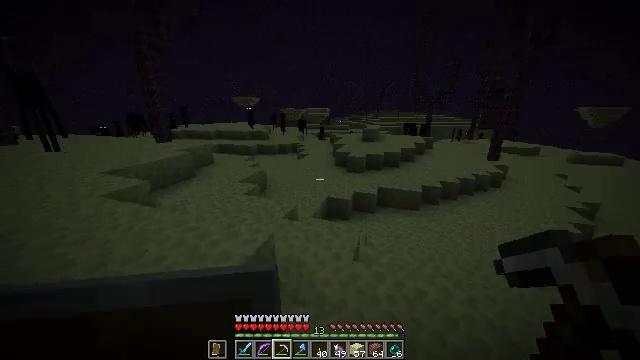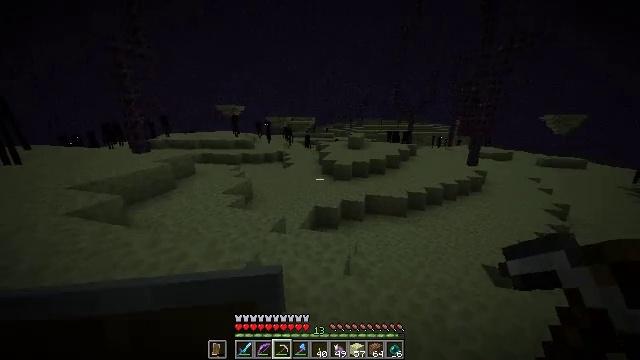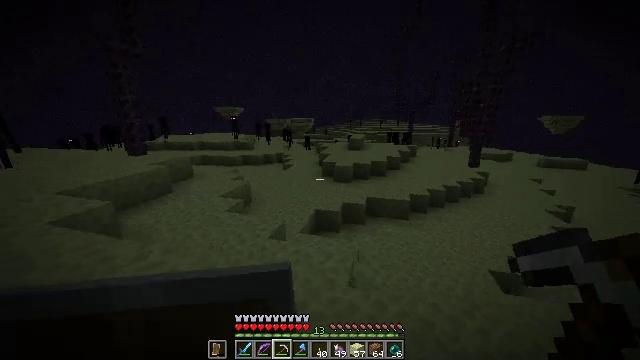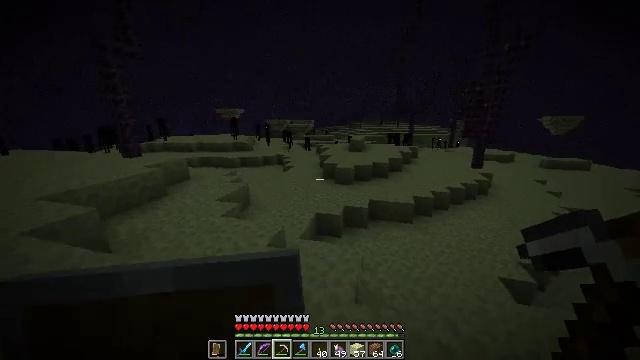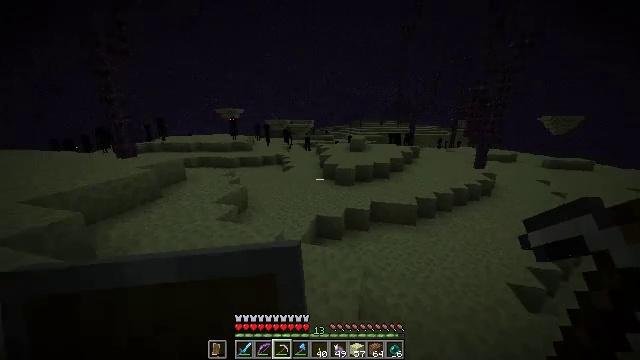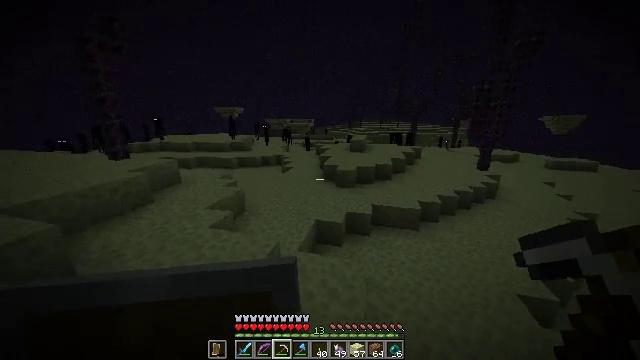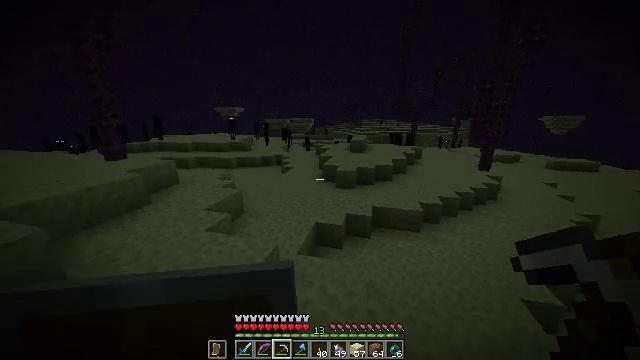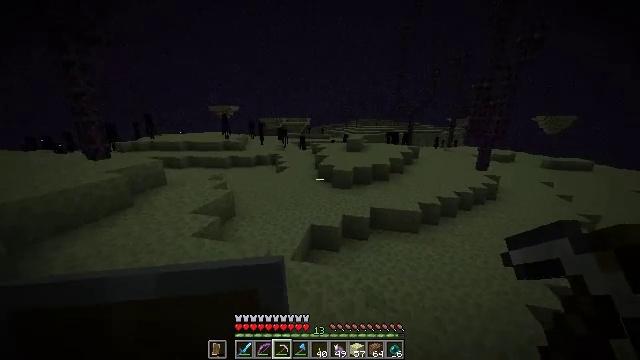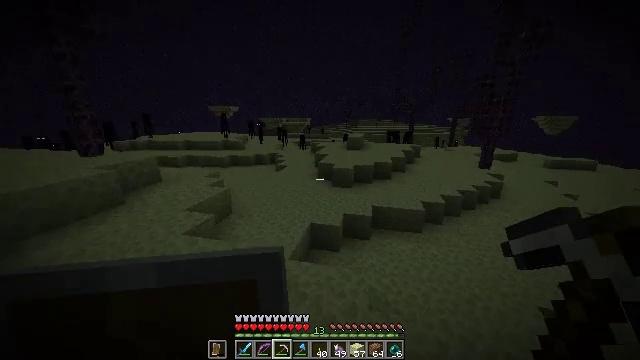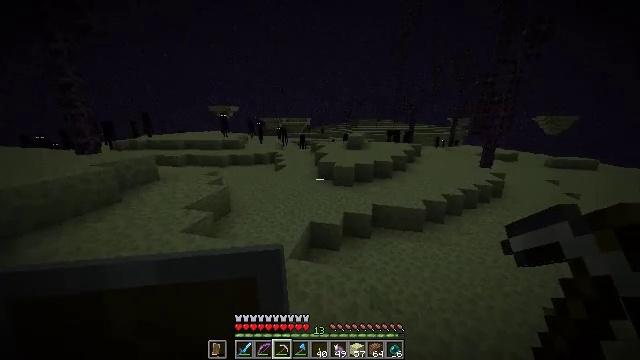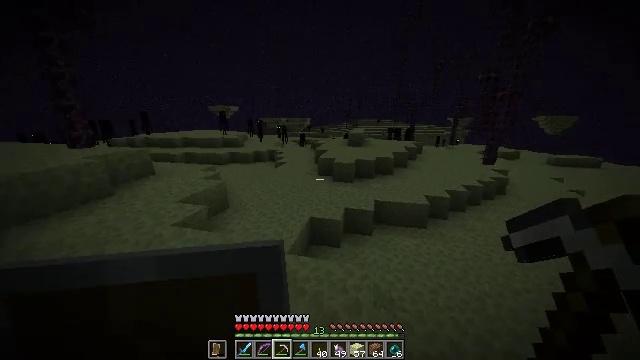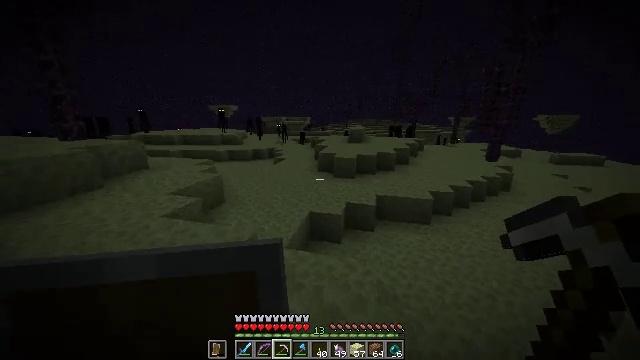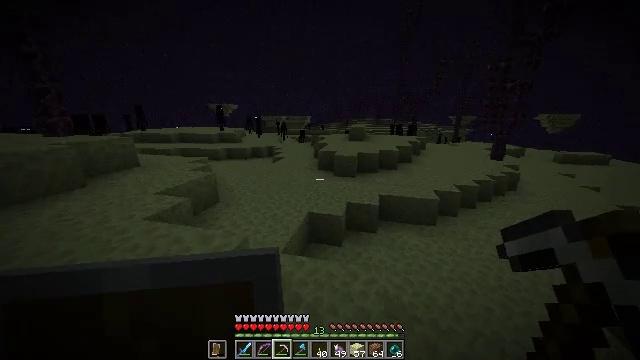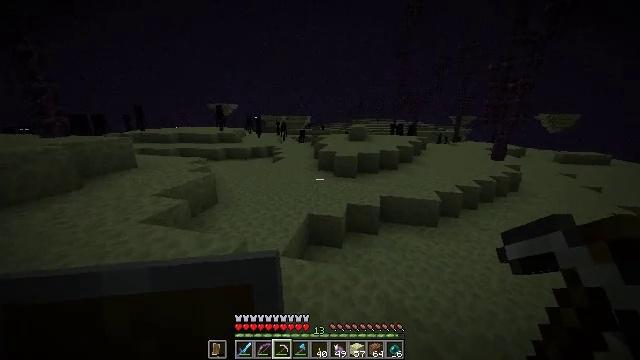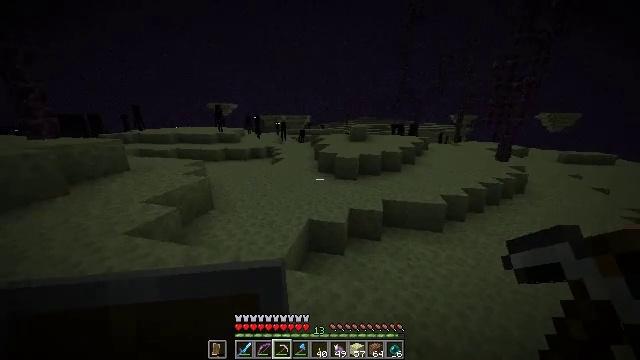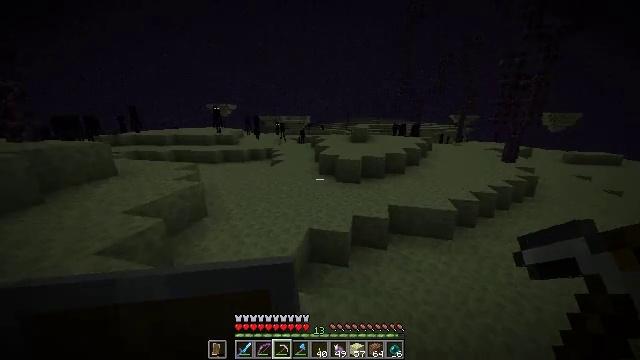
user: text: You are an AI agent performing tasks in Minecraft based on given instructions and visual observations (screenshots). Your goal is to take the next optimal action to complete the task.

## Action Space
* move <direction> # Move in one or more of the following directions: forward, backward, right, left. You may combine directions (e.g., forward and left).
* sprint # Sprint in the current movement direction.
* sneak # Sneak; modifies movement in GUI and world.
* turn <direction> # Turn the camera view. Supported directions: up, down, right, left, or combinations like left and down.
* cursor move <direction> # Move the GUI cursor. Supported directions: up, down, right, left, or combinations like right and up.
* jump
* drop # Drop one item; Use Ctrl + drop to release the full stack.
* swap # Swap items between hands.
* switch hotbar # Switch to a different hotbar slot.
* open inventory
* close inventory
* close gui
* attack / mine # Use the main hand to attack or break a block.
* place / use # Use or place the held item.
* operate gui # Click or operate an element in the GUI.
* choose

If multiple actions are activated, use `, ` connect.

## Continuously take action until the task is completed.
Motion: motion action
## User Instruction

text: Dig the end stone for building materials.
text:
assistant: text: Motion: move forward, turn right and up
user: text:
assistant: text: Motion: move forward
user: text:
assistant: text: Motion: move forward
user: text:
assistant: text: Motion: move forward
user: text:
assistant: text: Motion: move forward
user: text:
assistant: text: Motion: move forward
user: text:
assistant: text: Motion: move forward, turn right
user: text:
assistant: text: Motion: move forward
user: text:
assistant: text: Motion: move forward
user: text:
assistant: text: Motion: move forward
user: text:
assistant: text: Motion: move forward
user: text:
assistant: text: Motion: move forward
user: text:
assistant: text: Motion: move forward
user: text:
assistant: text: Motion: move forward
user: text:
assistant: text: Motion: move forward
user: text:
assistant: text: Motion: move forward
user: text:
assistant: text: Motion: move forward
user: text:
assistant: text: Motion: move forward
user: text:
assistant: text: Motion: move forward
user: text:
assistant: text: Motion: move forward, turn right
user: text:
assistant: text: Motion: move forward, turn right
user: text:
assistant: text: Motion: move forward, jump
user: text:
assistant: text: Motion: move forward, jump
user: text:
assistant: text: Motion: move forward, jump
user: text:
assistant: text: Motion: move forward
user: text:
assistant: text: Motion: move forward
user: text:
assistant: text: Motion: move forward
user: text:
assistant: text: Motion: move forward
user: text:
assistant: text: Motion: move forward, jump
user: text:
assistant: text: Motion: move forward, jump